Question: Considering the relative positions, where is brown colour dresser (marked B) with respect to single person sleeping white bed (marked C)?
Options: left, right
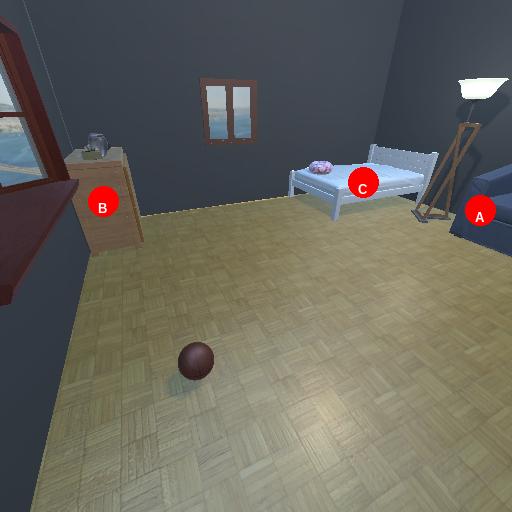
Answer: left